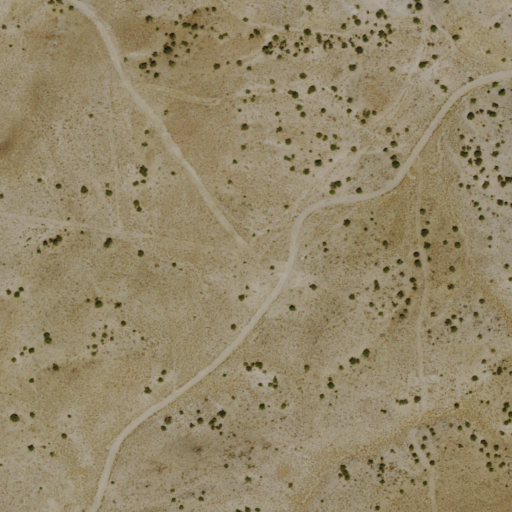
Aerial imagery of gap in Nevada named Tim Holt Summit containing only shrub